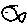
Label: fish